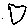
Label: line